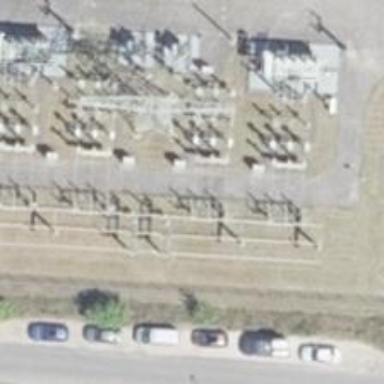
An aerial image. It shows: Power line with 3 cables. It uses busbar.